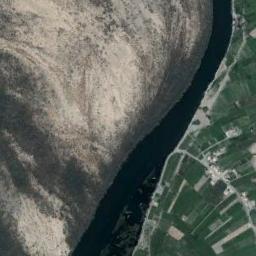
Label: river